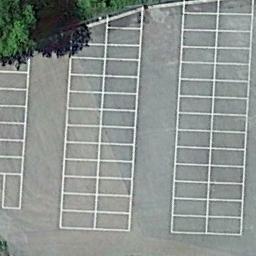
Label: parking_lot